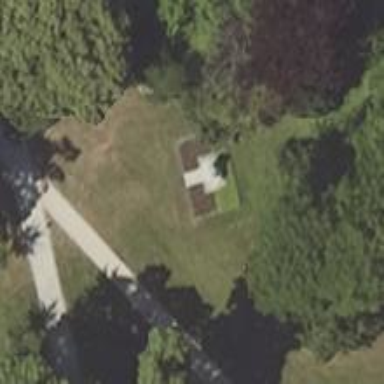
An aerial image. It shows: Historic memorial featuring statue sculpture.